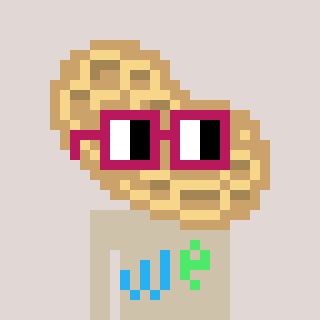
a pixel art character with square dark red glasses, a peanut-shaped head and a bege-colored body on a warm background